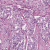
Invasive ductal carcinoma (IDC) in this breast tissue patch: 1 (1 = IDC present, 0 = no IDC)